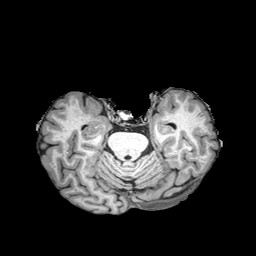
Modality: T1w
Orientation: coronal
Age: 75
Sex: male
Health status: healthy